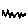
Label: zigzag